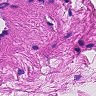
Metastatic tissue present: no